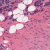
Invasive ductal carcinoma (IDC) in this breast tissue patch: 1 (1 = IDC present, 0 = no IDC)